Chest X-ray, AP view. Patient: 9 years old, sex M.
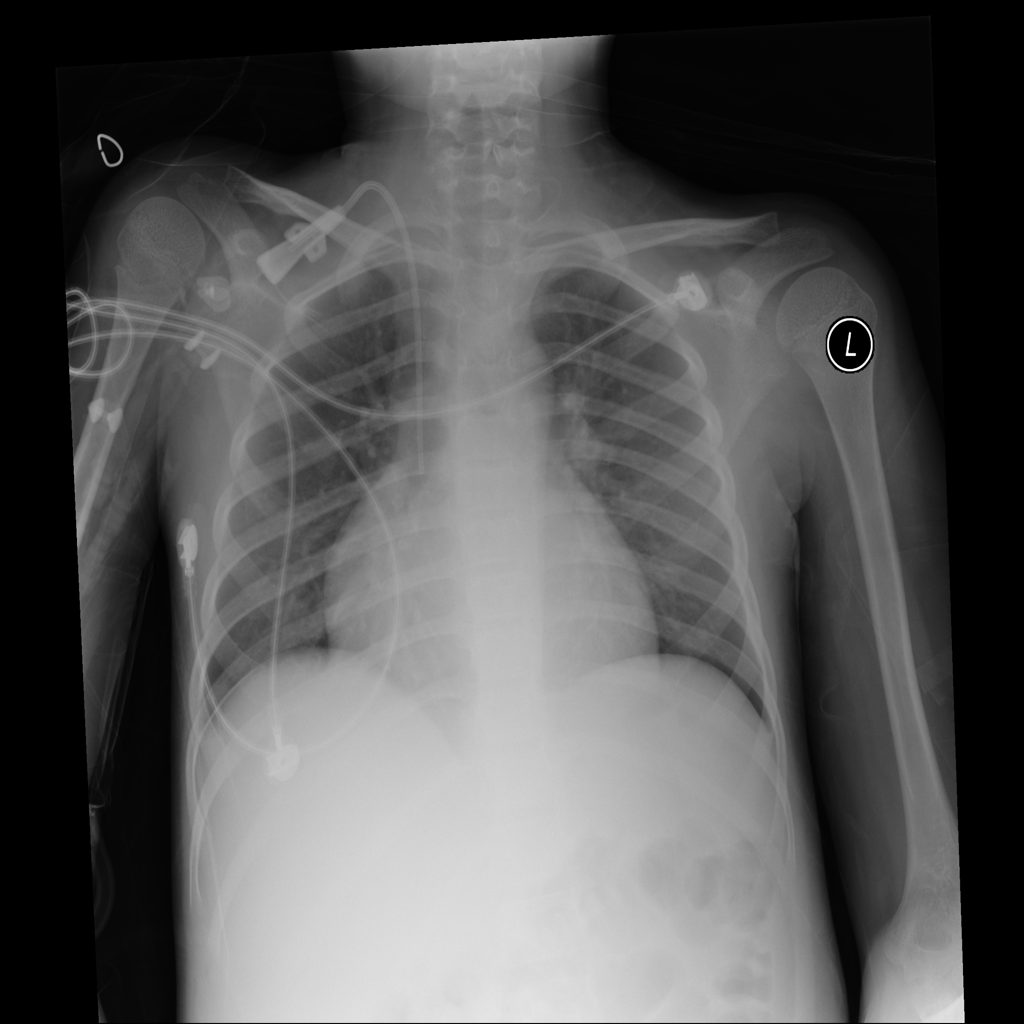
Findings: Infiltration